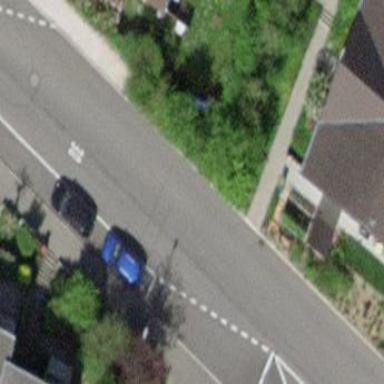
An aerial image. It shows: Street-side parking available in parallel orientation.